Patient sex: M
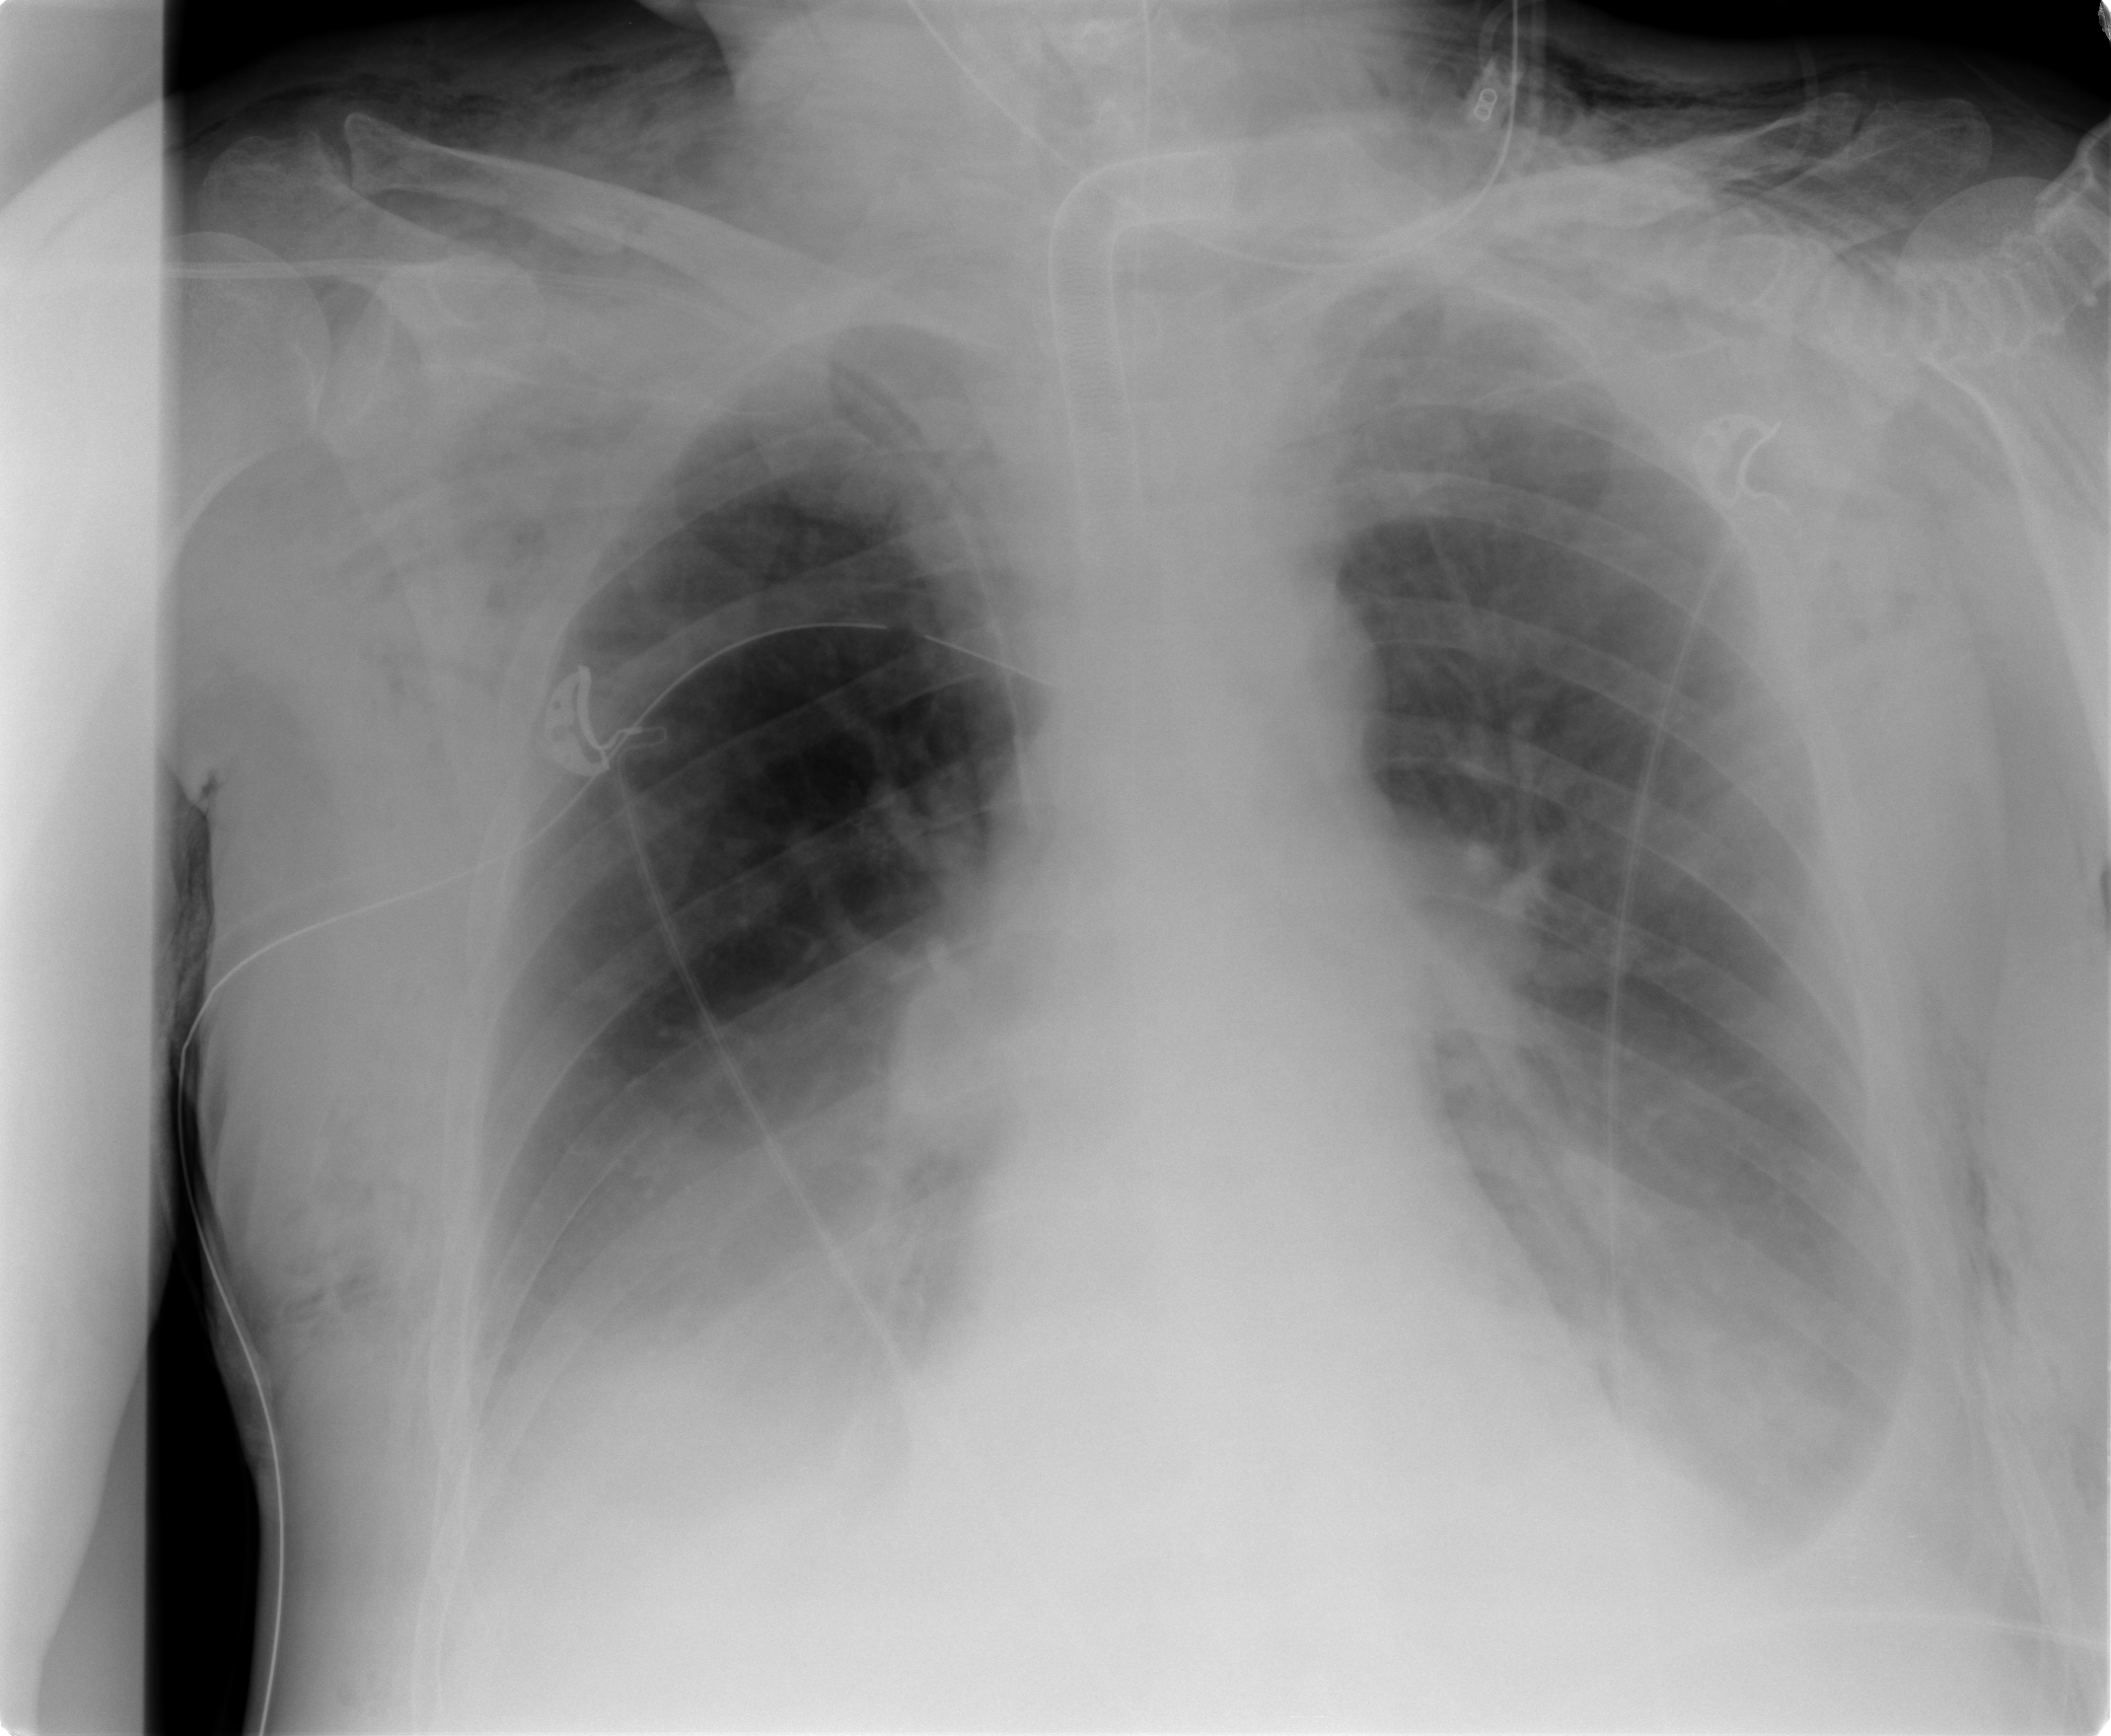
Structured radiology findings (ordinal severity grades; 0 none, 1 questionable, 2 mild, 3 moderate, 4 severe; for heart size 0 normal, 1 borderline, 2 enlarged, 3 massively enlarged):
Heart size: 0
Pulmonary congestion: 2
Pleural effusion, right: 2
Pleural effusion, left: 2
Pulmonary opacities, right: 0
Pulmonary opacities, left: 0
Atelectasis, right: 2
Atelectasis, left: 2